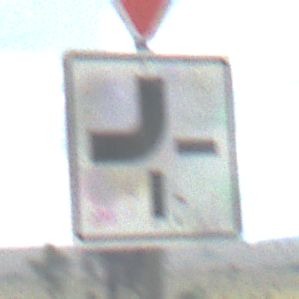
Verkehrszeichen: VerlaufVorfahrtsstrasse2
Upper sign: VorfahrtGewaehren
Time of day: Midday
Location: Outdoor (Nature)
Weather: PartlyCloudy
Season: Autumn
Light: Natural